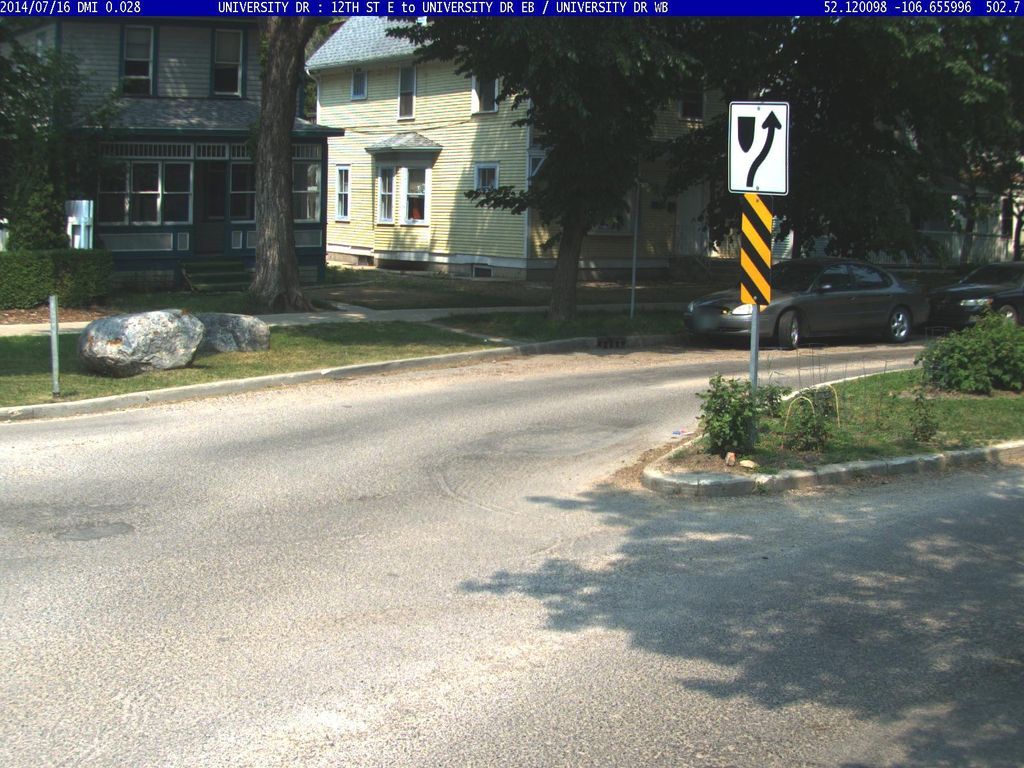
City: saskatoon